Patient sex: M
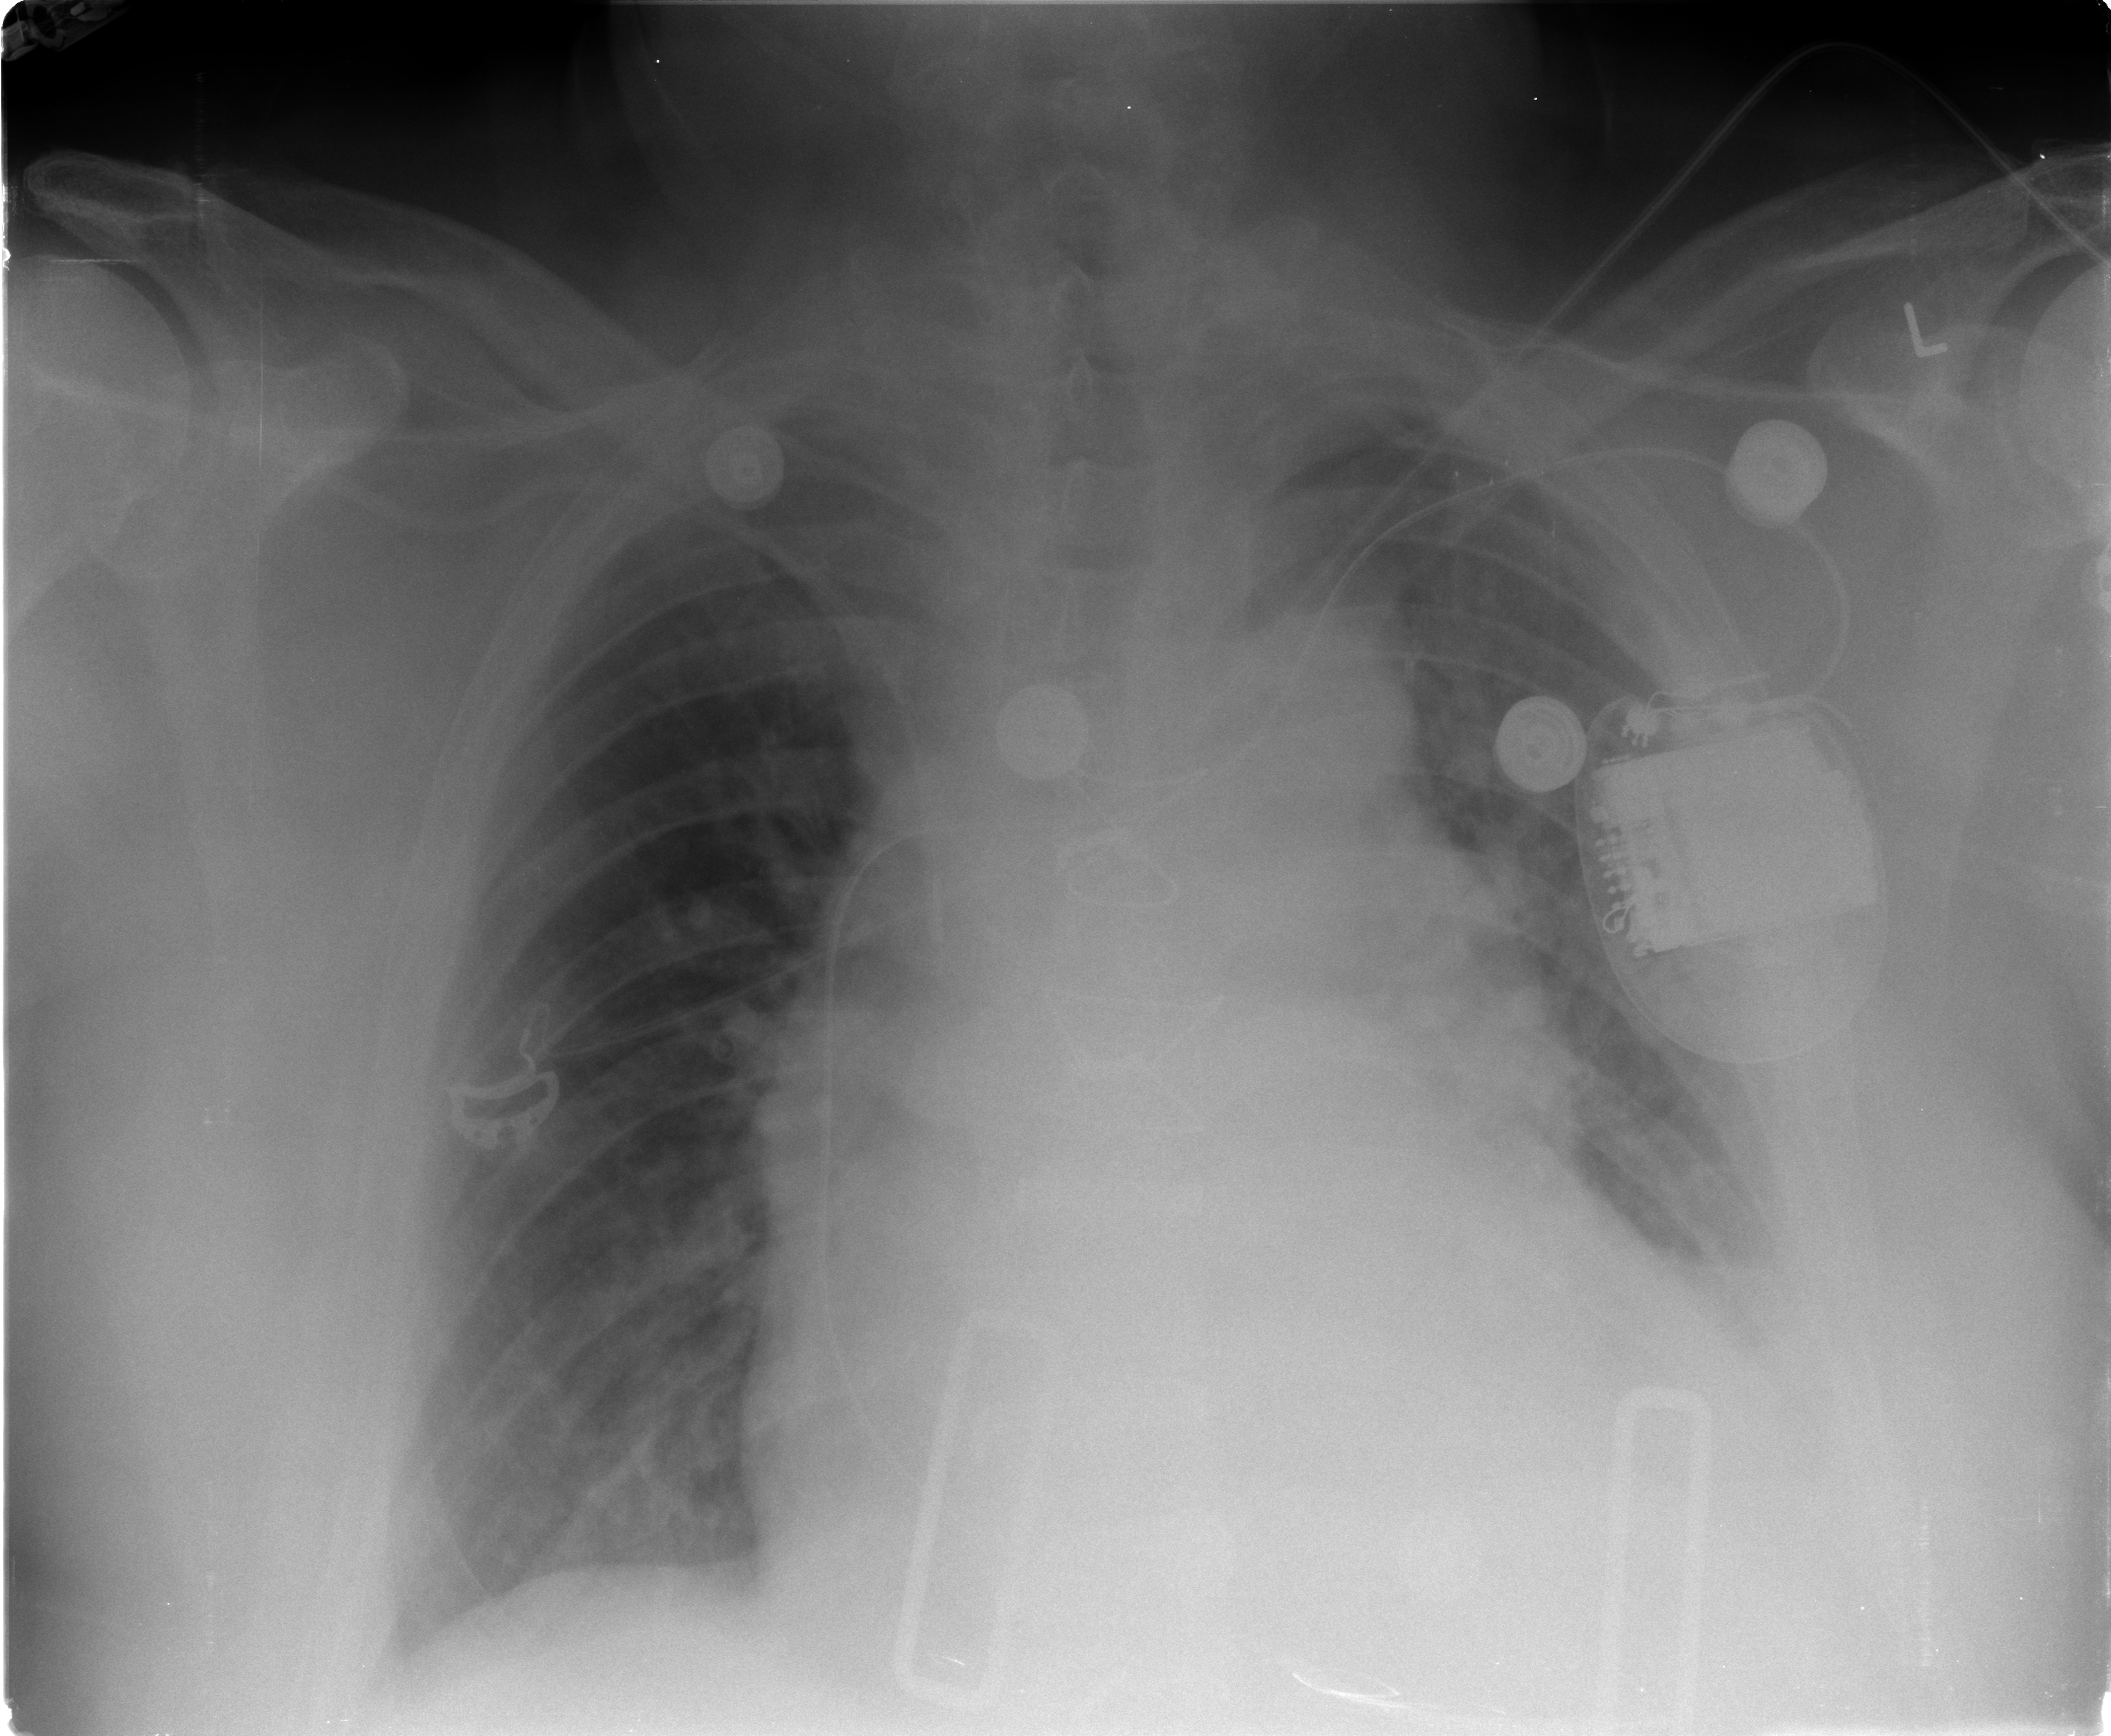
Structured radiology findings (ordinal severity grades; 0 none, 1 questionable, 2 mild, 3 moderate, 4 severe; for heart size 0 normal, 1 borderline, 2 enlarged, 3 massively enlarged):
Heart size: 2
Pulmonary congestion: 2
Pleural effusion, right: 0
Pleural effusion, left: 2
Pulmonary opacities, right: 0
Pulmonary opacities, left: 0
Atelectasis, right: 0
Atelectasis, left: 2